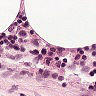
Metastatic tissue present: no